Question:
I'm trying to find the contour of the attached image of a tshirt. FindContours returns a rectangular frame around the tshirt, and doesn't find any additional contours.
My goal is to find the external contour of the tshirt.
Any idea what am I doing wrong?
Code below.
Thanks.
Li
'''
from PIL import Image
import os
import numpy
import bs4
import scipy
import cv2
STANDARD_SIZE = (200, 200)
# read image file
image_obj_orig = cv2.imread(image_file)
image_name = os.path.split(image_file)[-1]
name, extension = os.path.splitext(image_name)
# normalize to a standard size
image_obj = cv2.resize(image_obj_orig, STANDARD_SIZE)
# convert to grey-scale
greyscale_image = cv2.cvtColor(image_obj,cv2.COLOR_BGR2GRAY)
cv2.imwrite(os.path.join(trg_dir, name + '_GS' + extension), greyscale_image)
h, w = greyscale_image.shape[:2]
contours, hierarchy = cv2.findContours( greyscale_image.copy(), cv2.RETR_TREE , cv2.CHAIN_APPROX_SIMPLE)
cv2.drawContours( greyscale_image, contours, -1, (128,255,255))
cv2.imshow('image', greyscale_image)
'''
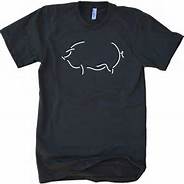
Answer: This works for this specific image, it may not work for other images. The blur might need adjusting for example. Look up any of the function parameters from the opencv documentation:
'''
import cv2
import matplotlib.pyplot as plt
image = cv2.imread('t1NHA.jpg')
#padding since the t-shirt is touching the border, without this we cant get a continious contour around it.
image = cv2.copyMakeBorder(image, 10, 10, 10, 10, cv2.BORDER_CONSTANT, value=[255, 255, 255])
imgray = cv2.cvtColor(image, cv2.COLOR_BGR2GRAY)
imgray = cv2.GaussianBlur(imgray, (9, 9), 0)
ret, thresh = cv2.threshold(imgray, 0, 255, cv2.THRESH_BINARY_INV+cv2.THRESH_OTSU)
contours, hierarchy = cv2.findContours(thresh, cv2.RETR_TREE, cv2.CHAIN_APPROX_SIMPLE)
cv2.drawContours(image, contours, -1, (0, 255, 0), 3)
plt.imshow(image)
plt.show()
'''